Question: I need your help,
How can I get my input box positioned evenly inside my fieldset element at 100% width with respect to my fieldset?
As it stands now, it seems the input box is pushing right out of the fieldset and im not sure why?
Here's a pic of the problem (ie10):

Here is the markup:
'''
<!DOCTYPE html>
<html>
<head>
<meta http-equiv="Content-Type" content="text/html; charset=utf-8">
<style type="text/css">
fieldset {
padding: 3px;
width: 300px
}
label {
float:left;
font-weight:bold;
}
input {
width: 100%;
}
</style>
</head>
<body>
<fieldset>
<legend>Subscription info</legend>
<input type="text" name="name" id="name" />
</fieldset>
</body>
</html>
'''
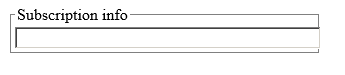
Answer: The issue you are facing is the default style that is computed on 'input' by your browser. The browser adds padding and a border to the '<input>' element.
As you are setting 'width:100%;' on the input, if you add the default padding and border, it renders wider than the container and therefore overflows.
You can solve this by adding : 'box-sizing:border-box;' on the 'input' so padding and border are contained in the 100% width.
<URL>
More info <URL> about the 'box-sizing' property.